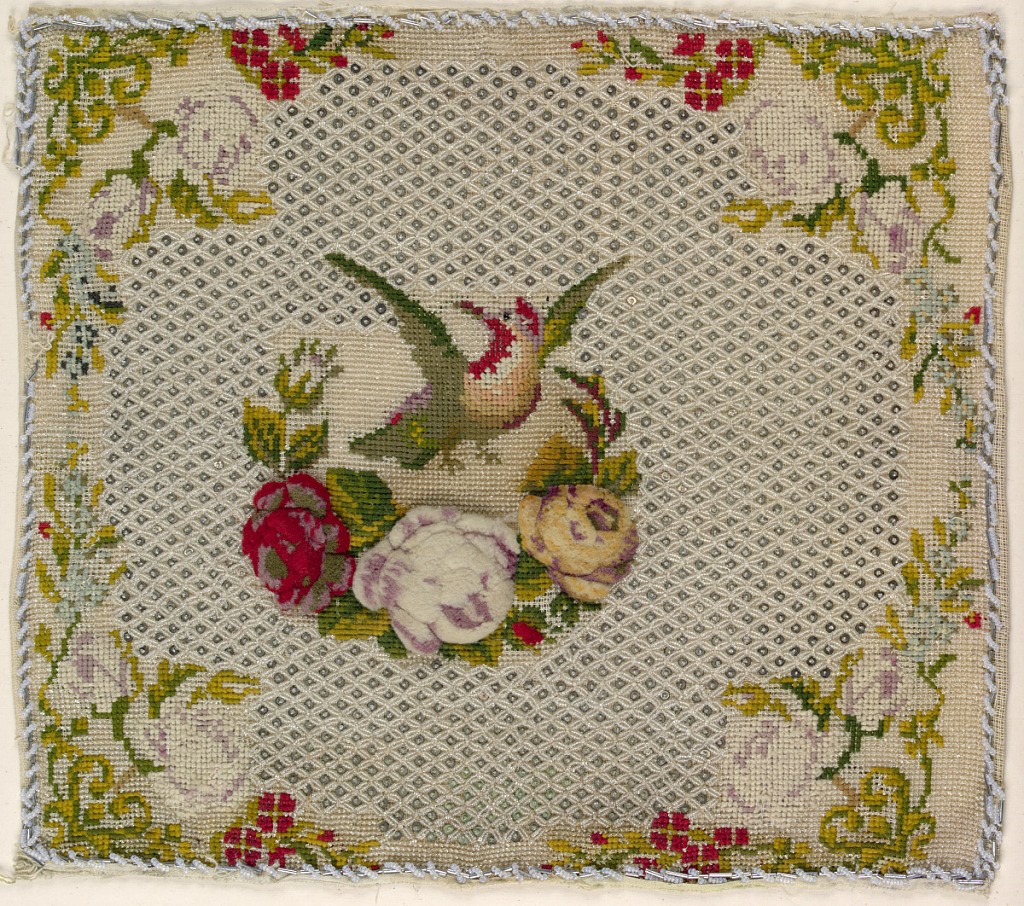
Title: Embroidered picture
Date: late 19th century
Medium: wool embroidery on cotton foundation, with glass beads and metal sequins Technique: embroidered in cross and raised stitches on plain weave foundation; beads sewn on individually and in pre-strung strands Embroidered
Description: Bird flying over three raised-work roses in a field of glass beads.